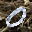
Label: 0